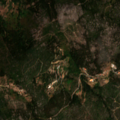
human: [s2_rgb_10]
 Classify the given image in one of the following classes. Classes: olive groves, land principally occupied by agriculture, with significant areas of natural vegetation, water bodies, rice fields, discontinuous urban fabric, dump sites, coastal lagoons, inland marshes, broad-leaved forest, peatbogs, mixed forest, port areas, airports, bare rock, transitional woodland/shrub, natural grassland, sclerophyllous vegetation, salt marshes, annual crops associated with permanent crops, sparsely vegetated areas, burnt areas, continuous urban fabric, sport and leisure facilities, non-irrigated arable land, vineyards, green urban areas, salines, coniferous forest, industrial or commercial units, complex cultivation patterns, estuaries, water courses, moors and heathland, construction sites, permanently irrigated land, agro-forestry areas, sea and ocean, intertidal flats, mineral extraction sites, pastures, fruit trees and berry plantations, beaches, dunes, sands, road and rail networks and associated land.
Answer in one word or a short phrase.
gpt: land principally occupied by agriculture, with significant areas of natural vegetation, broad-leaved forest, transitional woodland/shrub